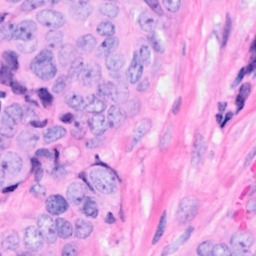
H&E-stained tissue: Breast